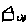
Label: house